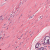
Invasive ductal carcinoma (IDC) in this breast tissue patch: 0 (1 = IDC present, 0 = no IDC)